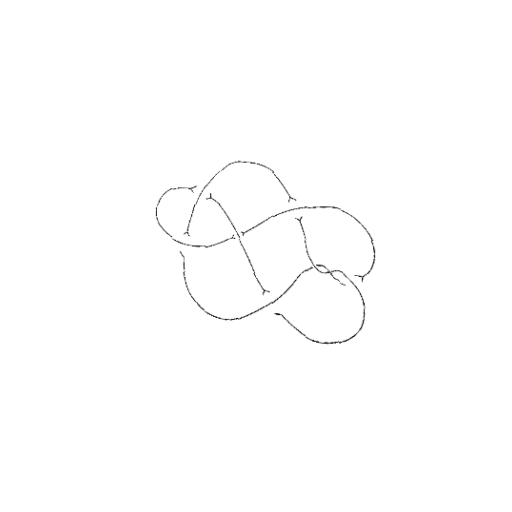
Crossing number: 8